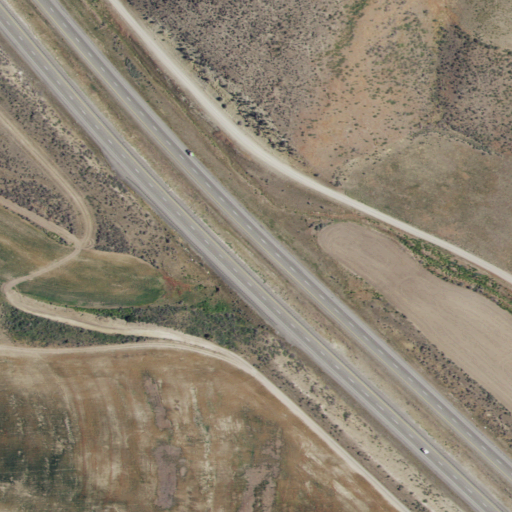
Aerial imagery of valley in Idaho named Burnt Canyon containing shrub, cultivated crops, medium intensity development, low intensity development, grassland, open development, and high intensity development